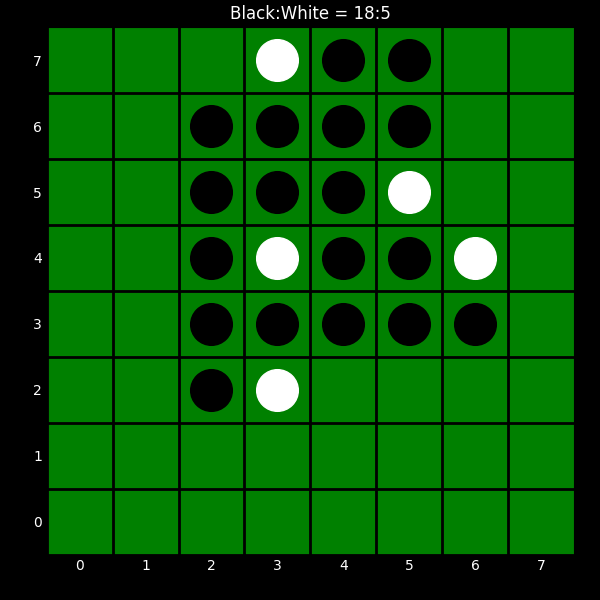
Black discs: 18
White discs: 5